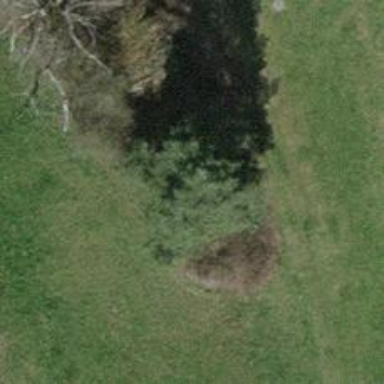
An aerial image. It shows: Evergreen needle-leaved tree.